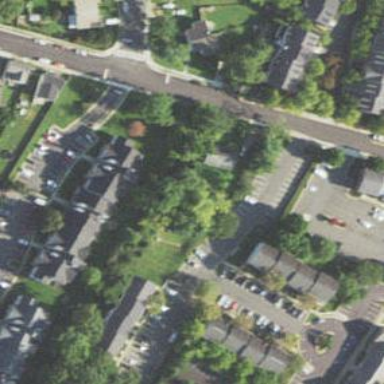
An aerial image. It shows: Single-family residential area.